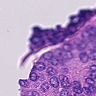
Metastatic tissue present: yes